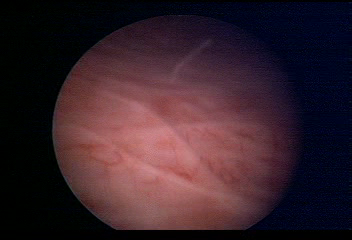
Modality: WLC
Class: Normal mucosa
Bladder cancer association: No